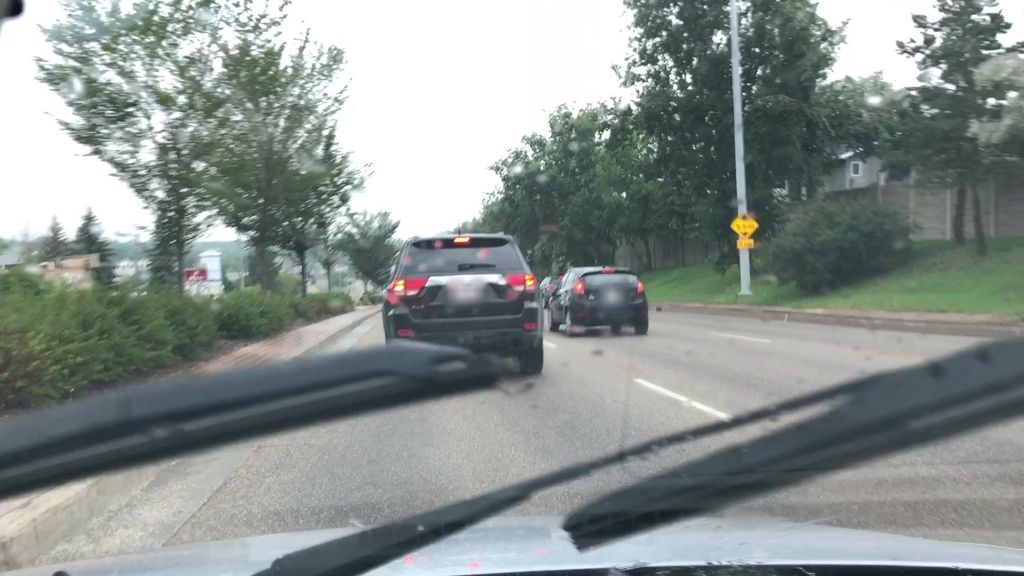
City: edmonton